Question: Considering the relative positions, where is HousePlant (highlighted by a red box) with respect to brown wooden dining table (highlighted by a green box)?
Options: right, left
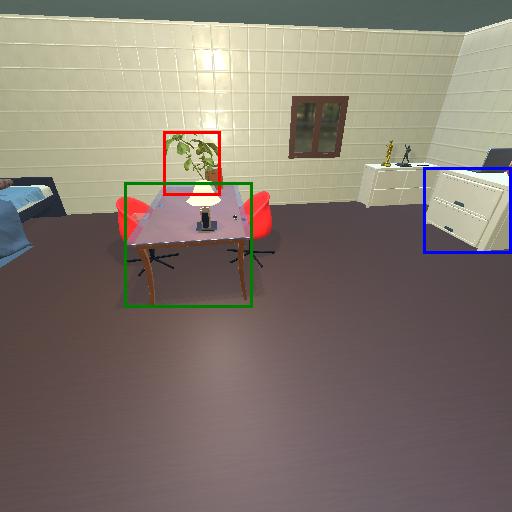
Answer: right